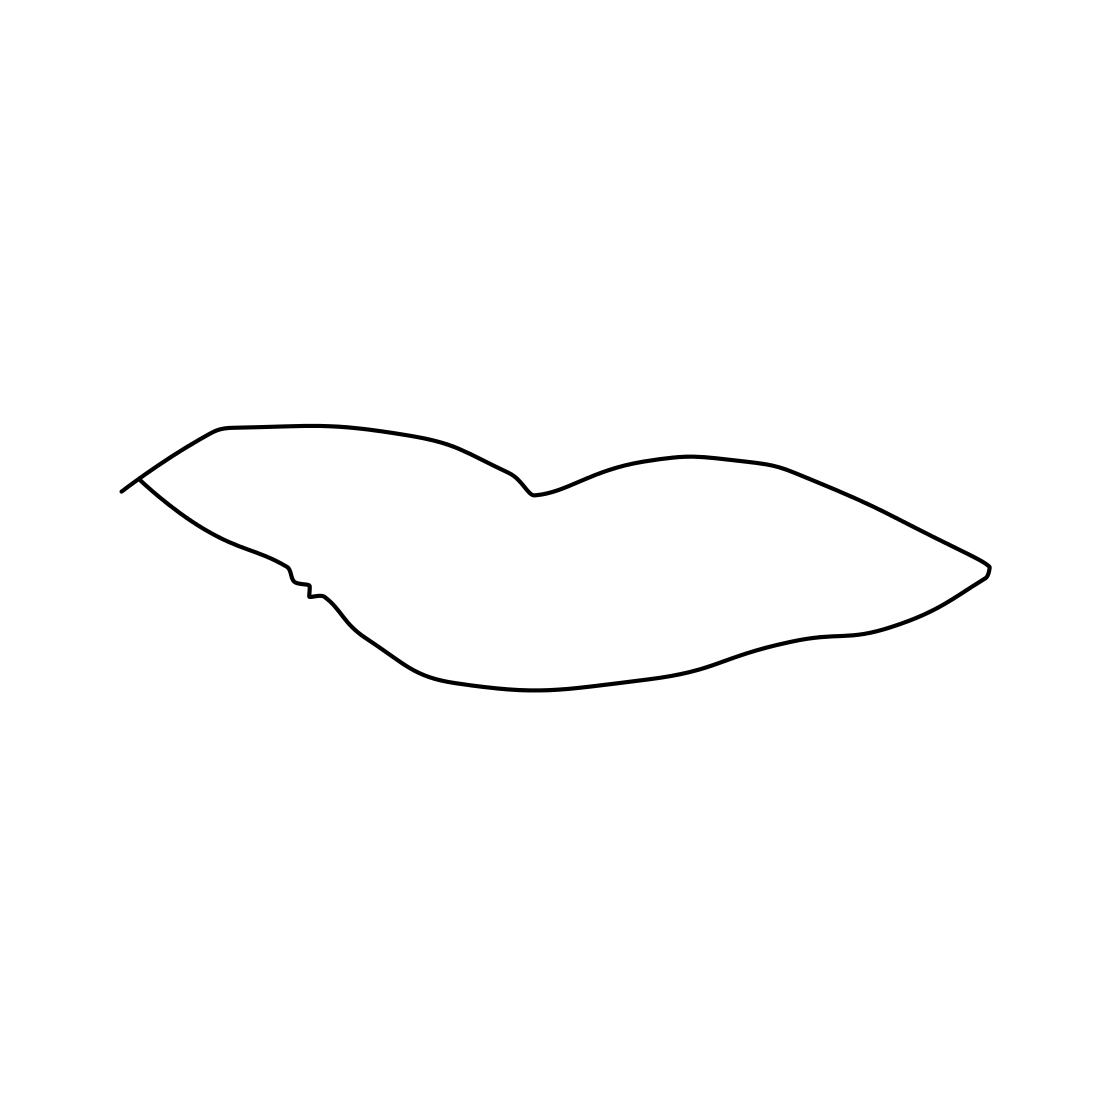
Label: mouth